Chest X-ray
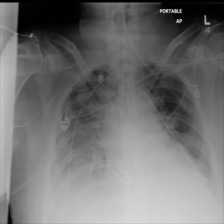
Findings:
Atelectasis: positive
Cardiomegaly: negative
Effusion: positive
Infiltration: negative
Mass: negative
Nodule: negative
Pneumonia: negative
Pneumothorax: negative
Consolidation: positive
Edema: negative
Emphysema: negative
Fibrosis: negative
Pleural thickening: negative
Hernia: negative